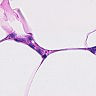
Metastatic tissue present: no